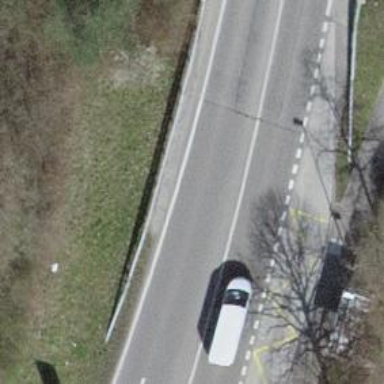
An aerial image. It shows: Bus stop equipped with public transport stop position.